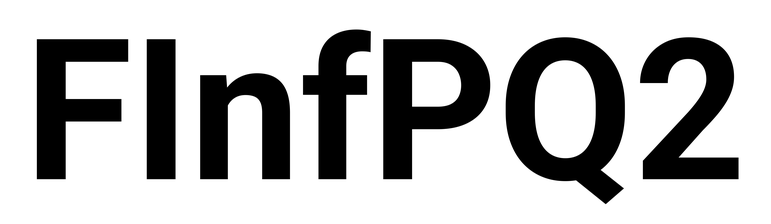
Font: Roboto_Bold